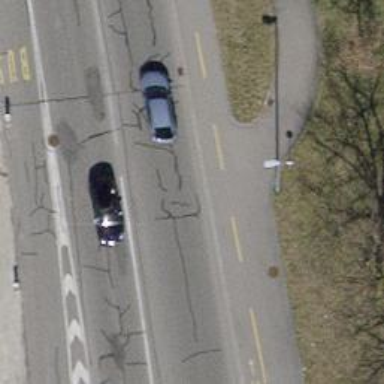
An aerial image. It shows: Asphalt cycleway with asphalt footway. The path includes sidewalk.